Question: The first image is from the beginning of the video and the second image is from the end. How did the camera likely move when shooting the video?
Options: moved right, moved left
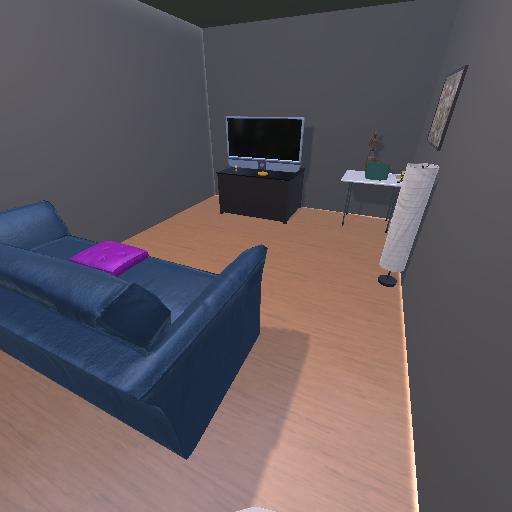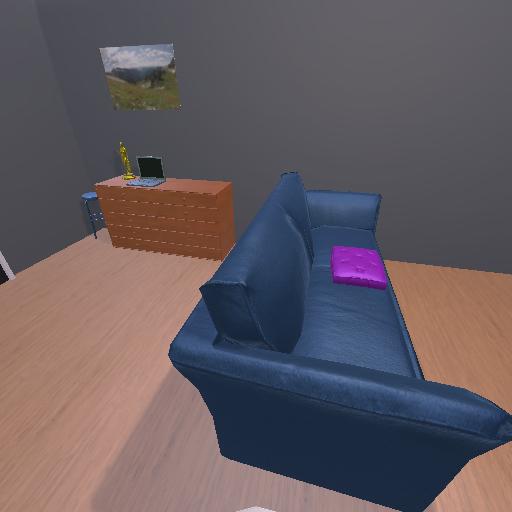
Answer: moved right